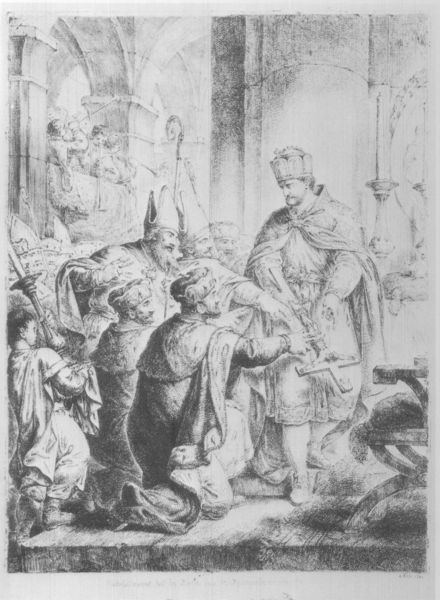
Titel: Rudolf von Habsburg ergreift beim Eid der Treue das Kruzifix statt des Zepters
Künstler: Bernhard Rode
Standort: Kiel
Institution: Kunsthalle zu Kiel der Christian-Albrechts-Universität
Schlagwörter: mann, schatten, umhang, weiß, menschen, geste, grau, hut, kleid, licht, männer, pfeiler, raum, schwarz, skizze, stuhl, säule, säulen, zeichnung, schloss, bart, kappe, mützen, architektur, blass, hermelin, pelz, stehen, stein, vollbart, gesten, innenraum, kirche, gewand, mantel, sessel, stehend, stickerei, kind, saum, krone, engel, balkon, bogen, stab, rundbogen, treppe, bischof, kaiser, könig, papst, thron, klappstuhl, kerze, mimik, kerzen, leuchter, stufe, stufen, podest, knie, halle, bögen, fugen, arkade, belichtung, gewölbe, knabe, buch, lehnstuhl, glaube, kreuz, palast, torbogen, dom, kohle, hall, druck, schraffur, radierung, stich, schwarzweiß, knien, bleistift, herrscher, tron, altar, arkaden, kathedrale, kerzenständer, fuge, kreuzgratgewölbe, jesus, kniend, kirchenraum, ministrant, priester, bischöfe, mitra, posaunen, tiara, könige, tempel, karl, berühren, posaune, kupferstich, anbetung, bitte, turban, schwur, kandelaber, ornat, unterwerfung, rudolf, kronen, steinblöcke, karl der große, eid, kurfürst, bischofsstab, niederknien, krummstab, habsburg, annehmen, bekehrung, niederwerfen, schwören, pelzmützen, klappsessel, anerkennen, bibeö, bishcifsmütze, hermelinmützen, srufe, übertreten, heremli